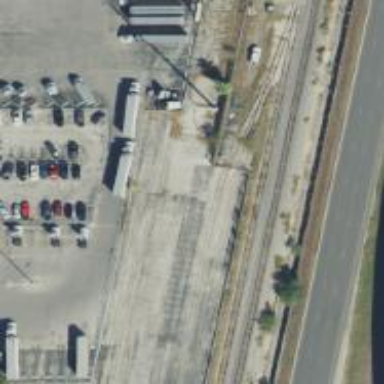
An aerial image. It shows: Unused railway yard.